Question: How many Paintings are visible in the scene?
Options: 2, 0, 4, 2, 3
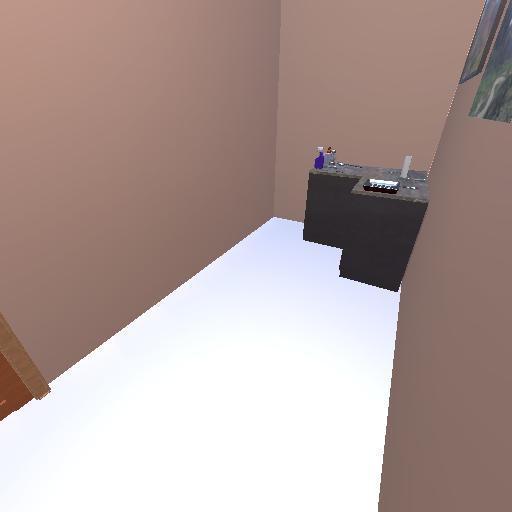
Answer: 2